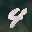
Label: 4